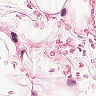
Metastatic tissue present: no